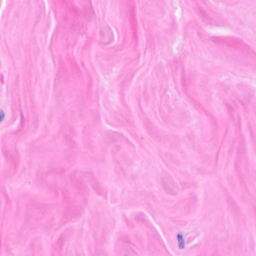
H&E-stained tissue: Breast